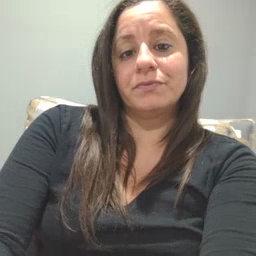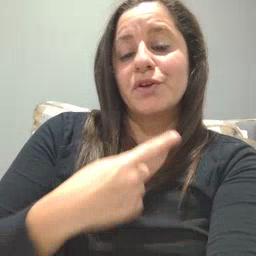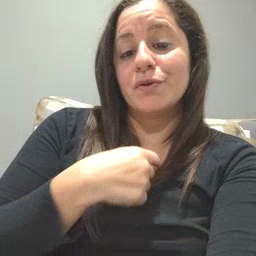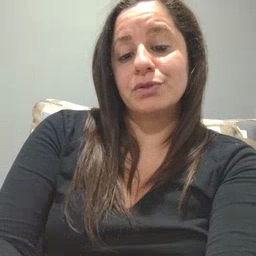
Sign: thirsty